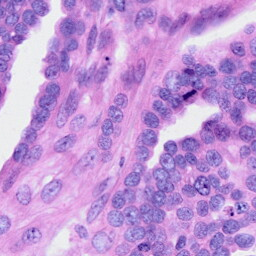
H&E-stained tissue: Ovarian